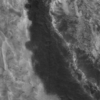
Label: not_dusty